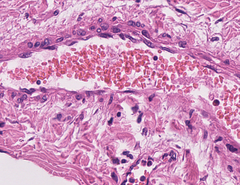
Tumor epithelial tissue: no
Tumor-associated stroma tissue: yes
Normal tissue: no